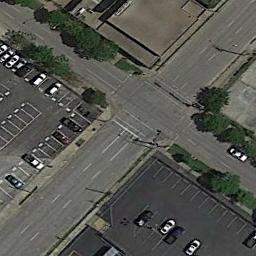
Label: intersection